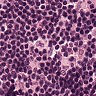
Metastatic tissue present: no